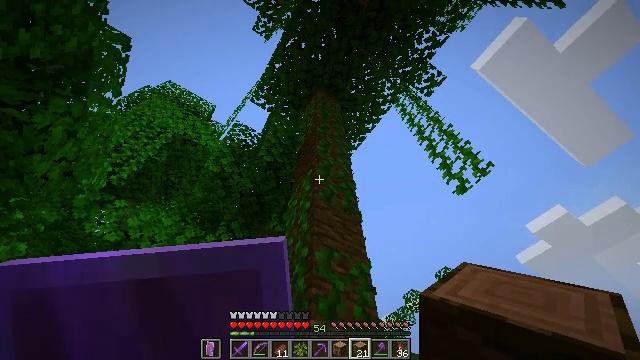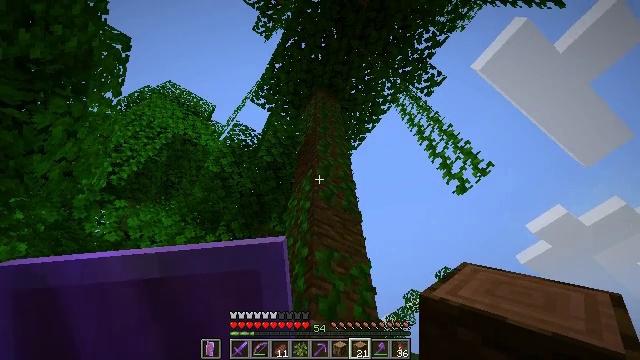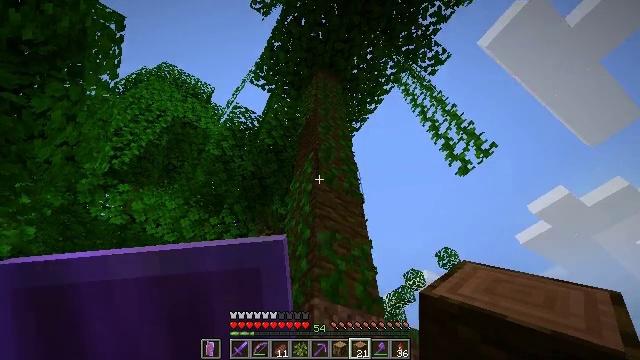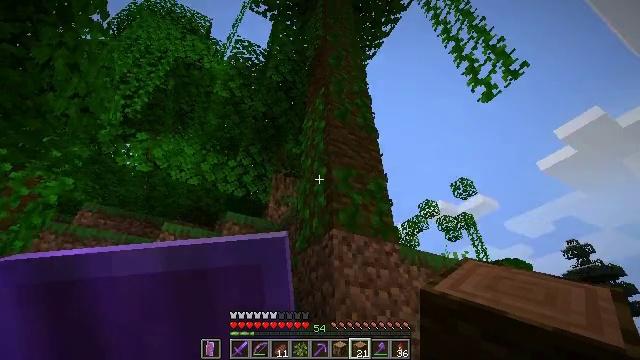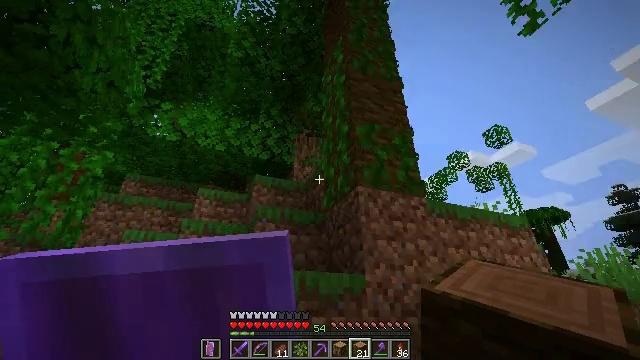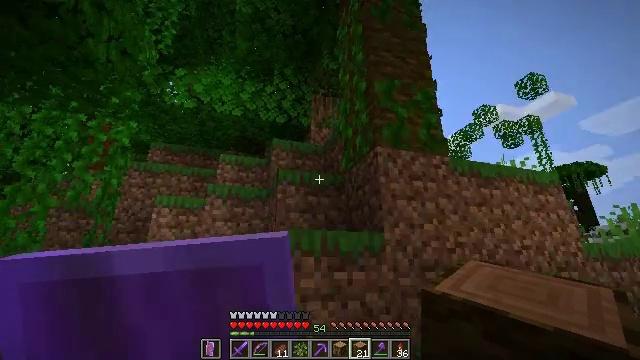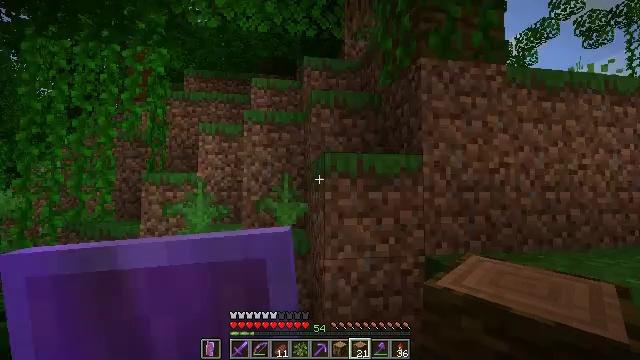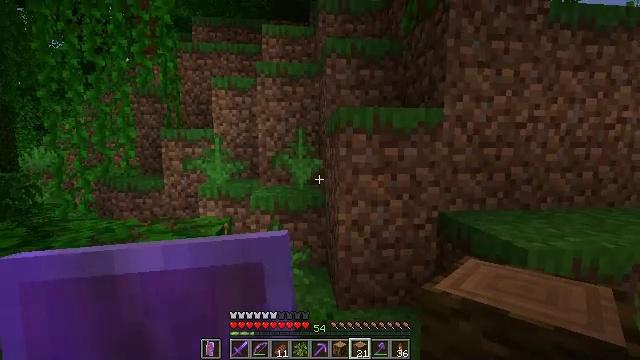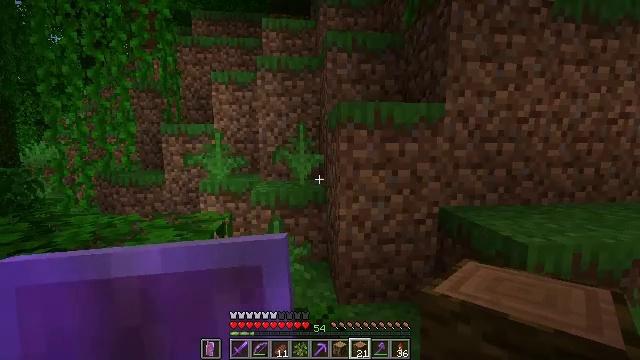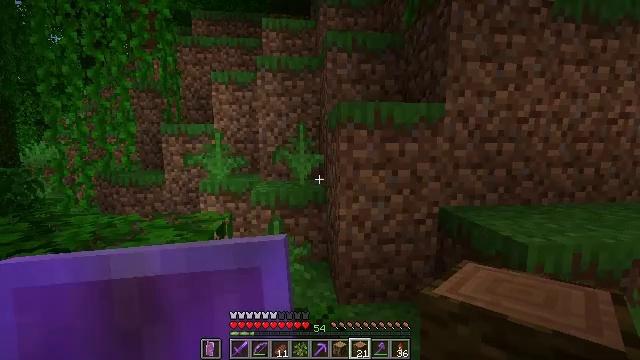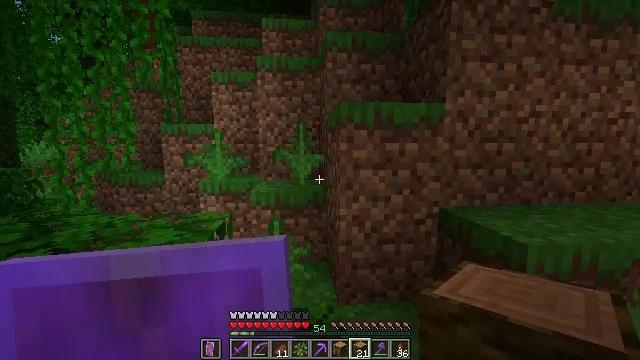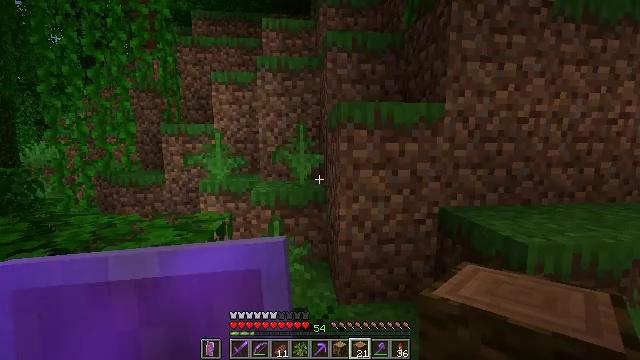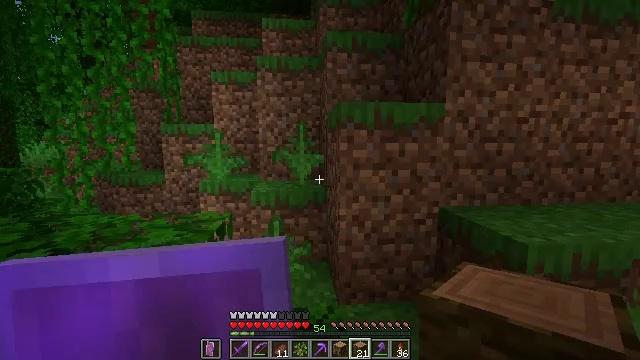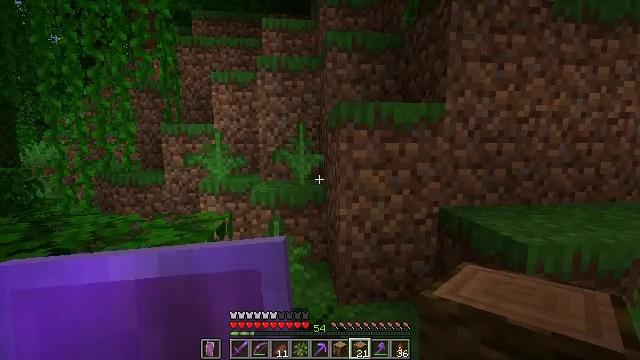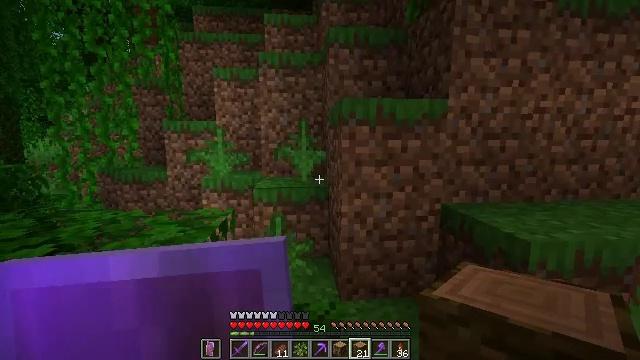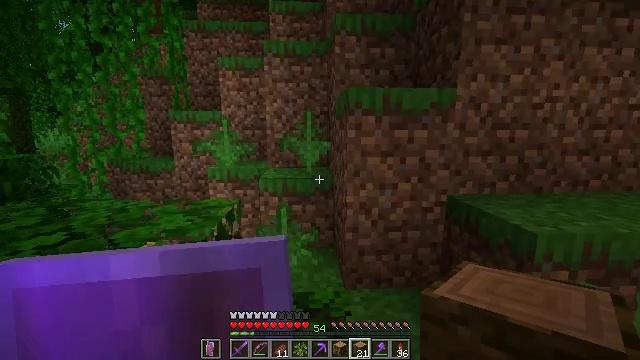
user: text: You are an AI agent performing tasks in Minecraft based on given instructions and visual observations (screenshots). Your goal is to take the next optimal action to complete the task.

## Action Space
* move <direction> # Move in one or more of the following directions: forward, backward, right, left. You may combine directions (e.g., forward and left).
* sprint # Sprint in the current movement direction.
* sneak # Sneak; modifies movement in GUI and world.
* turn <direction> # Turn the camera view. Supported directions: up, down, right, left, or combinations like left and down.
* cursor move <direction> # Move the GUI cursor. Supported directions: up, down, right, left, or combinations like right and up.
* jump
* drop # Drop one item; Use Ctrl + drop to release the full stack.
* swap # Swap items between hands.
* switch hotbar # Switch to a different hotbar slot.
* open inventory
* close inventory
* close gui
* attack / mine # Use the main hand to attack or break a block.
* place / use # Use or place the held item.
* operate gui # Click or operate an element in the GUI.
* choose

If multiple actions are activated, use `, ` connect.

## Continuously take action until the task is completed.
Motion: motion action
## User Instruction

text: Harvest vines off the surface.
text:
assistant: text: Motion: no_op
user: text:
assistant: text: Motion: turn down
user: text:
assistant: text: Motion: turn left and down
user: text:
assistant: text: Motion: turn left and down
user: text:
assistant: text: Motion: turn left and down
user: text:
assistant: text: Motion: turn left and down
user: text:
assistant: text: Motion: turn left and down
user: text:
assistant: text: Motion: turn down
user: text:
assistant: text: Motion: no_op
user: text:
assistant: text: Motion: no_op
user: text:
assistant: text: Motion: no_op
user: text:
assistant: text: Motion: no_op
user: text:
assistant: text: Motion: no_op
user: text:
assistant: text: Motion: no_op
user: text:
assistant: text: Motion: turn left and down
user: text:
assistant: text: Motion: turn left and down
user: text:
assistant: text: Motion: turn left and down
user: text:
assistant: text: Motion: no_op
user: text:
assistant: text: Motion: no_op
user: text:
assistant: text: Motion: no_op
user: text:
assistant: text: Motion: no_op
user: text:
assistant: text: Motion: no_op
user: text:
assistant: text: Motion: no_op
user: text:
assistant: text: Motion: turn right and up
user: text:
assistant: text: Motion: turn right and up
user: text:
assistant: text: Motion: turn right and up
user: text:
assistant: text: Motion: no_op
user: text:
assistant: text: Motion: no_op
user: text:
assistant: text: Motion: move forward
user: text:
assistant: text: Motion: move forward